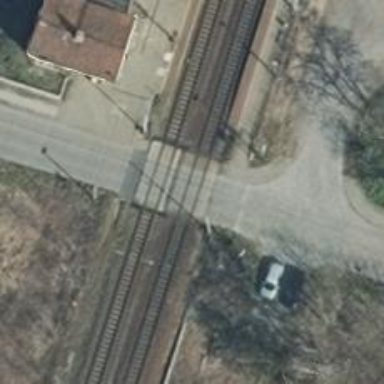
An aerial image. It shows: Full barrier level crossing along the railway.